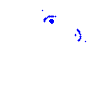
Particle: kaon